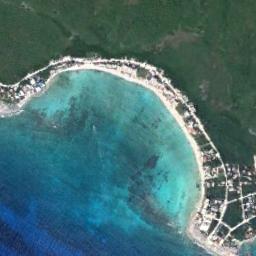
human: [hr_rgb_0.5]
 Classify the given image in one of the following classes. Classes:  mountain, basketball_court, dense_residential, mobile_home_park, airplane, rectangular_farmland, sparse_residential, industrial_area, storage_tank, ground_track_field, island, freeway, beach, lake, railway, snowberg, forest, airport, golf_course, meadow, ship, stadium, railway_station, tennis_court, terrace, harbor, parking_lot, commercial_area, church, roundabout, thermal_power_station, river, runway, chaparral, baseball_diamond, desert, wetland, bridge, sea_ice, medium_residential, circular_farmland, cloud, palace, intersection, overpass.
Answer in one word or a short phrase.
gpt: beach